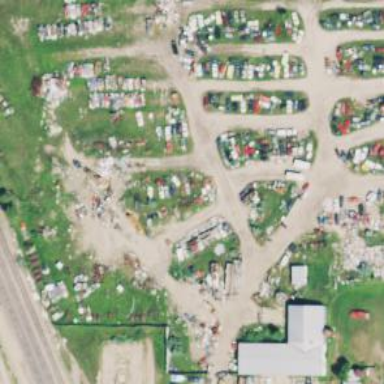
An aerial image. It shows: Industrial area designated as auto wrecker yard.